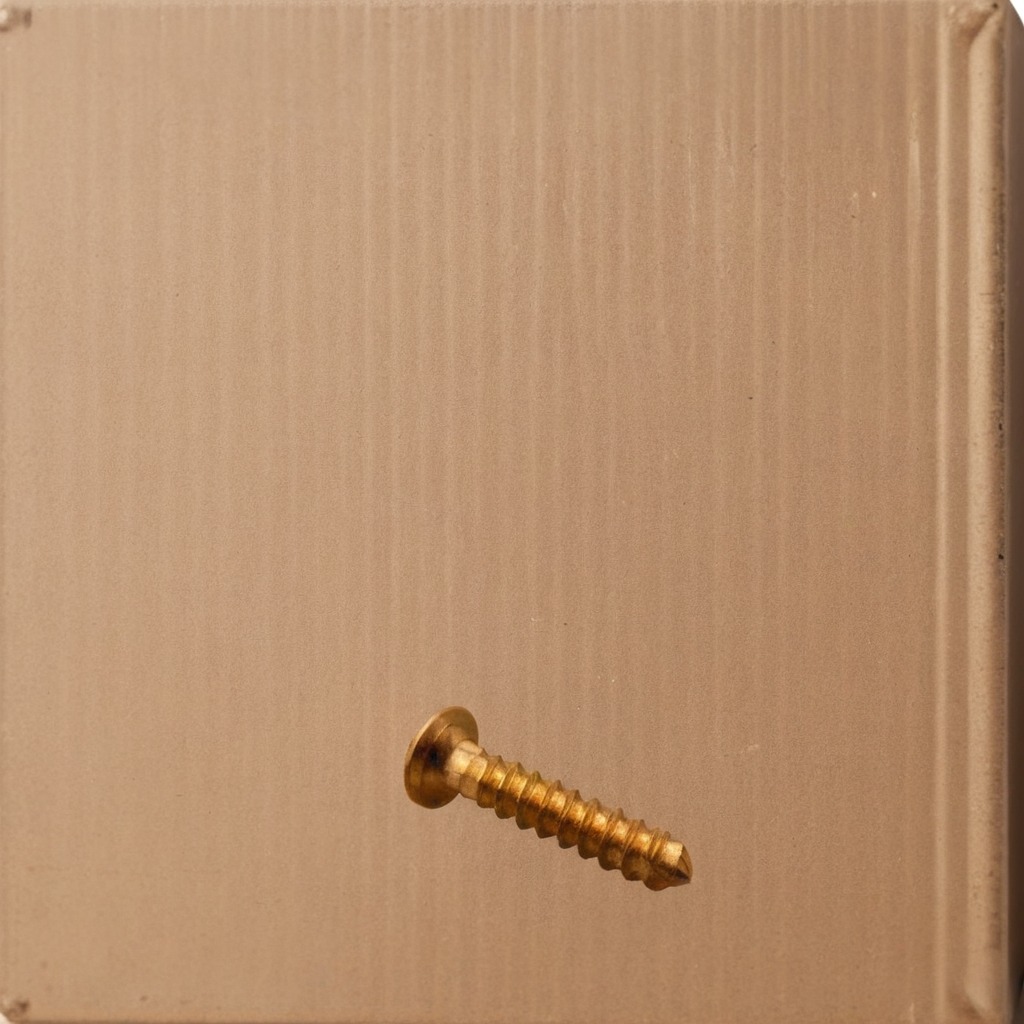
A metal screw lying on a clean dry cardboard box surface in an outdoor workshop during daytime bright natural light soft shadows slightly creased but